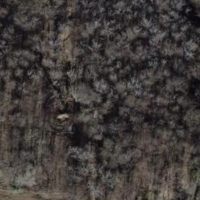
EUNIS habitat code: 44
Species observed at this site:
Berberis vulgaris